Aerial crown-view tile of a tropical tree (Barro Colorado Island, Panama), acquired 20250616:
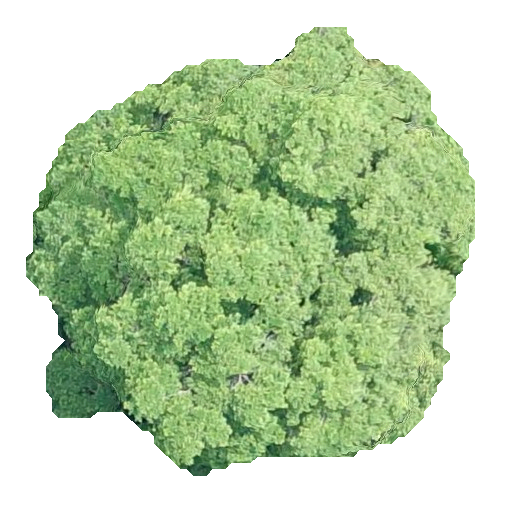
Species: Terminalia amazonia
GBIF accepted scientific name: Terminalia amazonica
Crown area: 216.029 m²